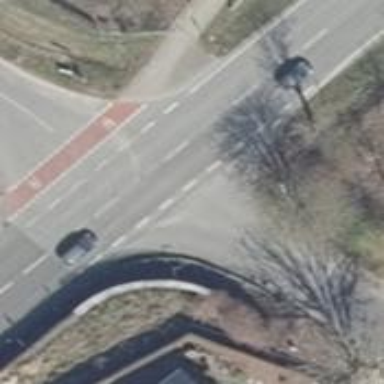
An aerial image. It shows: Secondary road with asphalt surface and lane markings.